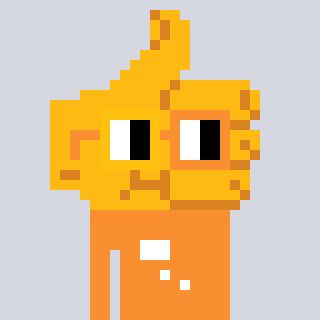
a pixel art character with square yellow and orange glasses, a thumbsup-shaped head and a orange-colored body on a cool background